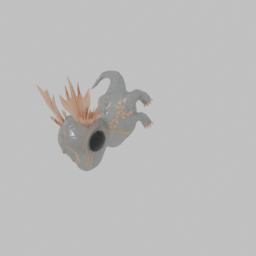
Label: animals